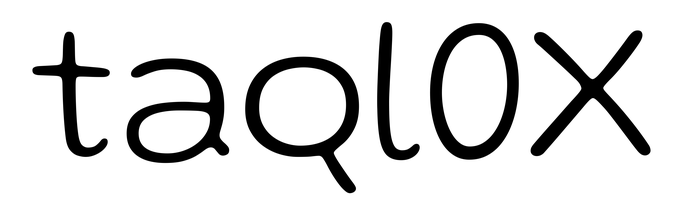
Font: Gluten_ExtraLight